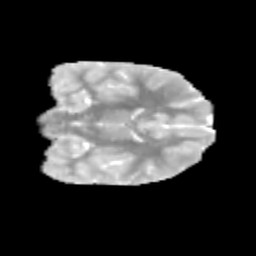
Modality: MD
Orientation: coronal
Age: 9
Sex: female
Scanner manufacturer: siemens
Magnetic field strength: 3 T
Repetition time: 3.8 s
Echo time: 0.07 s